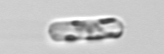
Label: Dactyliosolen_fragilissimus